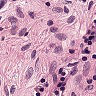
Metastatic tissue present: no